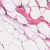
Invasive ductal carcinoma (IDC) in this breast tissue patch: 0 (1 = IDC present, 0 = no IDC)